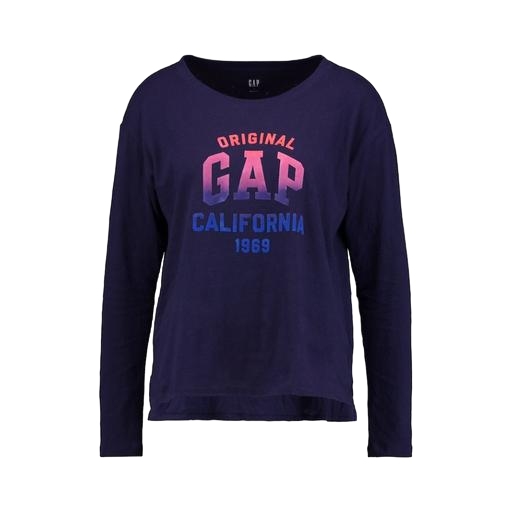
long sleeve tee, longsleeve t-shirt, blue graphic long-sleeve tee, white background